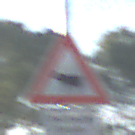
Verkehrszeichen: ViehtriebRechts
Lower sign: HinweiseAufGefahrenDurchVerbaleAngabe4
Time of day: SunriseSunset
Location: Outdoor (Suburban)
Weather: PartlyCloudy
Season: NotSpecified
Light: Natural